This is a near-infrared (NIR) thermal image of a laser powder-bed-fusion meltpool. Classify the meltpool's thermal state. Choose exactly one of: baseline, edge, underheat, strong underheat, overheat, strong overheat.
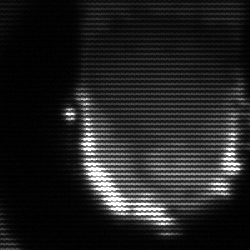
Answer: baseline